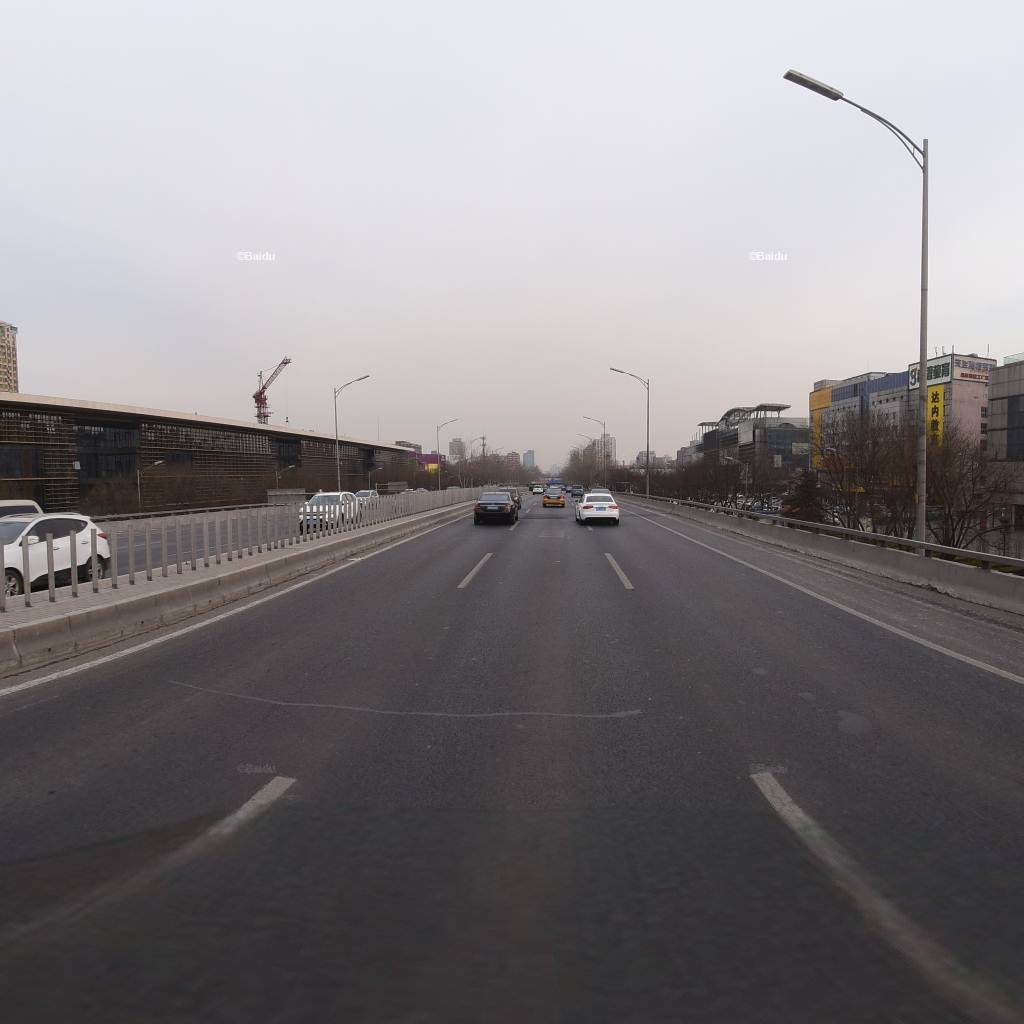
Region: Haidian
Road damage annotations: transverse patch